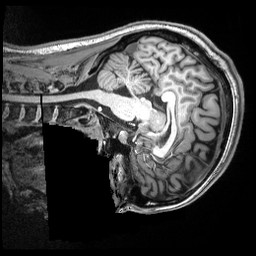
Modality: T1w
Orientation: sagittal
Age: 19
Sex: female